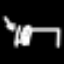
Label: chair